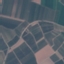
Land use / land cover class: PermanentCrop